Question: I have implemented an OSGQt based model viewer. I am currently attempting to reposition submodels by changing their properties in a child QFrame to the main MainWindow based viewer frame. The child frame is non-modal and the key events are being passed to the OSG Viewer based handler in the MainWindow instead of the child window.
What would be the appropriate attributes for the child window to keep the keyboard focus there and allow typing new values in the QLineEdit based modifier for the QTreeWidgetItem column.

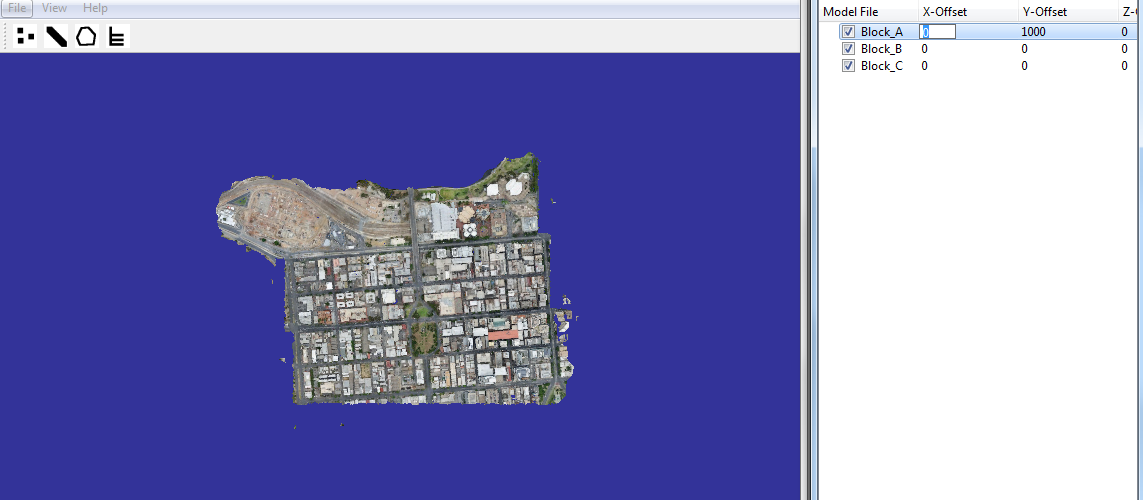
Answer: I have implemented a working solution by using a custom ItemDelegate as follows.
'''
class DoublePositionEditDelegate: public QStyledItemDelegate {
public:
DoublePositionEditDelegate(QObject* parent=0): QStyledItemDelegate(parent) {}
virtual QWidget* createEditor(QWidget *parent, const QStyleOptionViewItem &option, const QModelIndex &index) const {
QDoubleSpinBox* dspinbox = new QDoubleSpinBox(parent);
dspinbox->setMaximum(<PHONE>.0);
dspinbox->setMinimum(-<PHONE>.0);
dspinbox->grabKeyboard();
return dspinbox;
}
};
'''
A more elegant/better solution is still welcome.